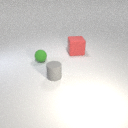
small gray rubber cylinder in front of large red rubber cube